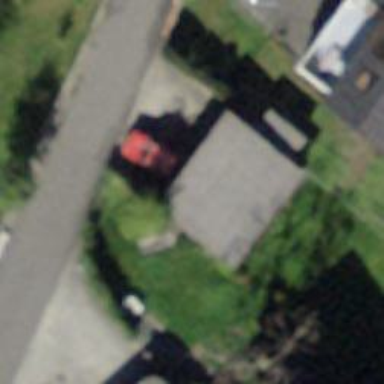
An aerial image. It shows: Group of garages.